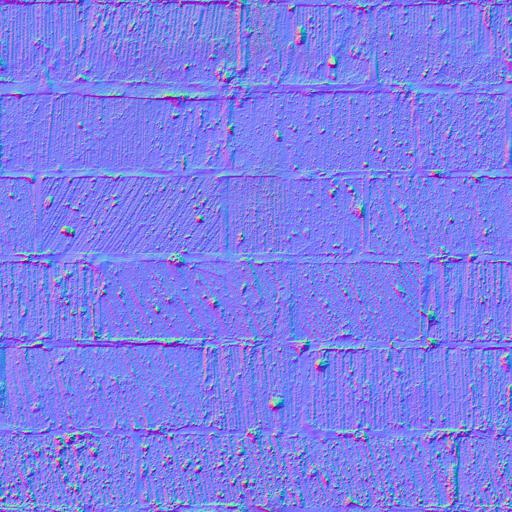
beige brick bricks medival stone